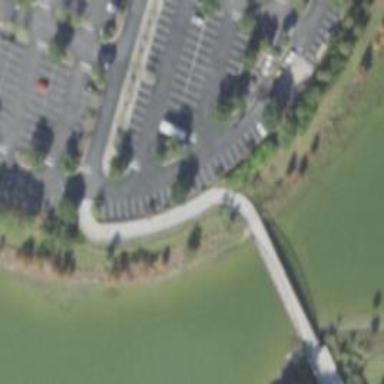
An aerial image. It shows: Asphalt path designated as golf cartpath.